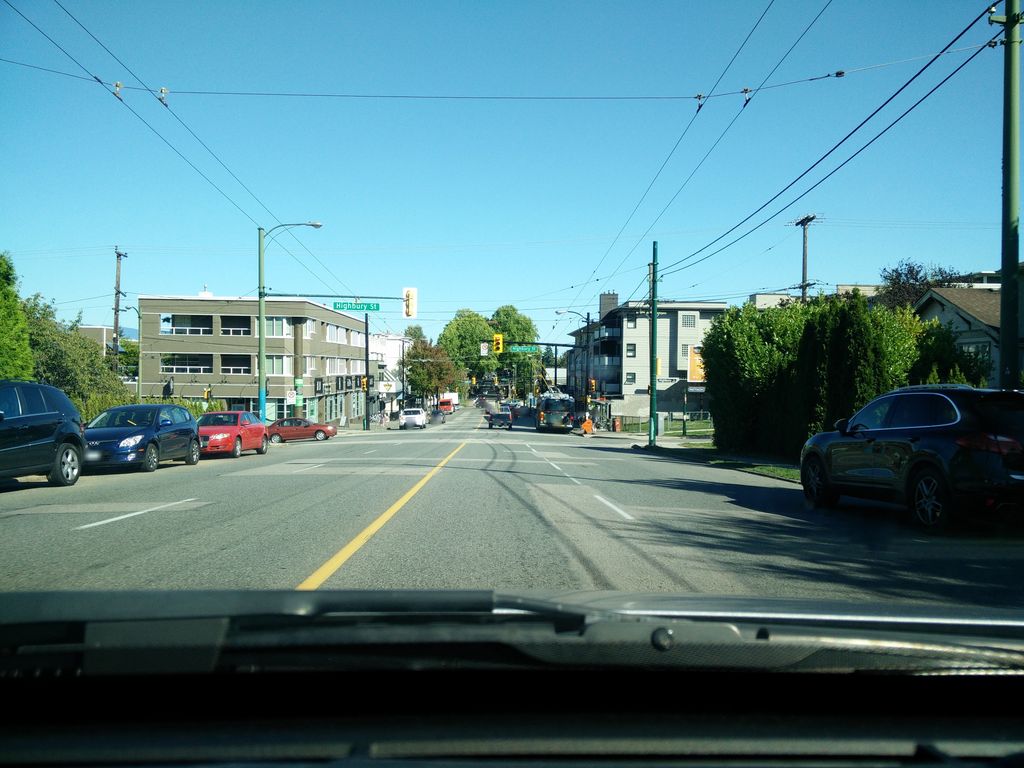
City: vancouver